Aerial crown-view tile of a tropical tree (Barro Colorado Island, Panama), acquired 20241112:
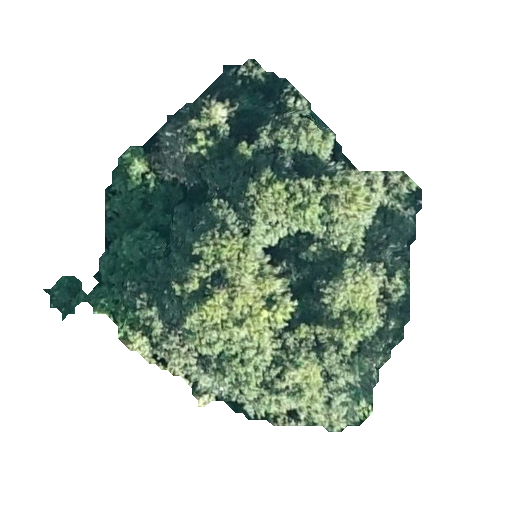
Species: Trichilia tuberculata
GBIF accepted scientific name: Trichilia tuberculata
Crown area: 130.857 m²